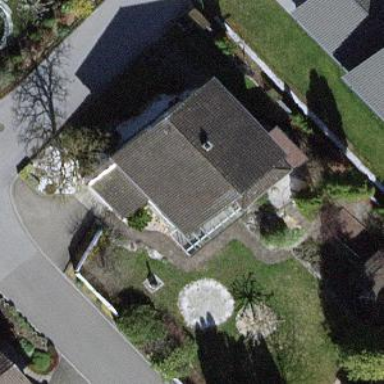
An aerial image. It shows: Black gabled roof house.